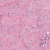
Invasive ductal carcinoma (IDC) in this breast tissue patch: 0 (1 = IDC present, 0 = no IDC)